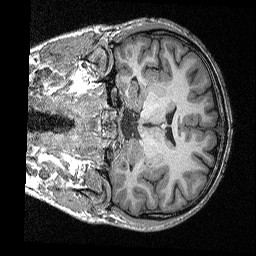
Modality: T1map
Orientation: coronal